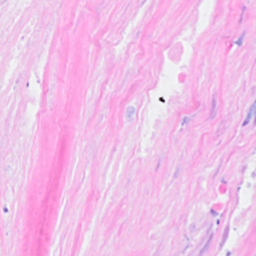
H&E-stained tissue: Breast